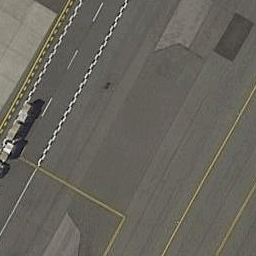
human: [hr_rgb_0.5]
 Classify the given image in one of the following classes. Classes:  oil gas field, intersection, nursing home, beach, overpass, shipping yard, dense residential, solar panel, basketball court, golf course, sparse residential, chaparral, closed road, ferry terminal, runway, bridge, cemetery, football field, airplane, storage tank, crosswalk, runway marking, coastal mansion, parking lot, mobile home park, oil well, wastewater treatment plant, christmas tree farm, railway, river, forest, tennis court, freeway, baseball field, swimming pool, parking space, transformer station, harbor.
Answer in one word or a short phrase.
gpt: runway marking